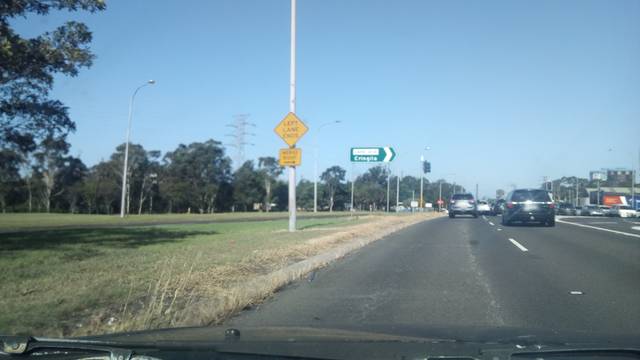
Region: Australia
Coordinates: -34.466, 150.872